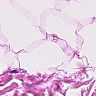
Metastatic tissue present: no